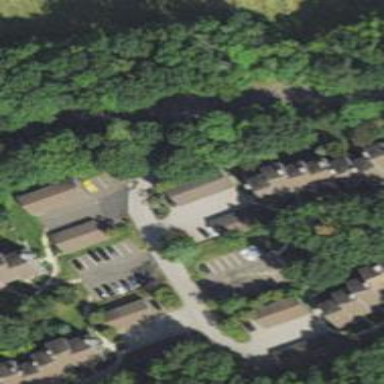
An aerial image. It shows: Residential driveway with asphalt surface.